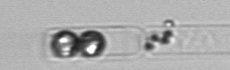
Label: Guinardia_delicatula_TAG_internal_parasite